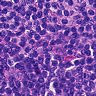
Metastatic tissue present: no